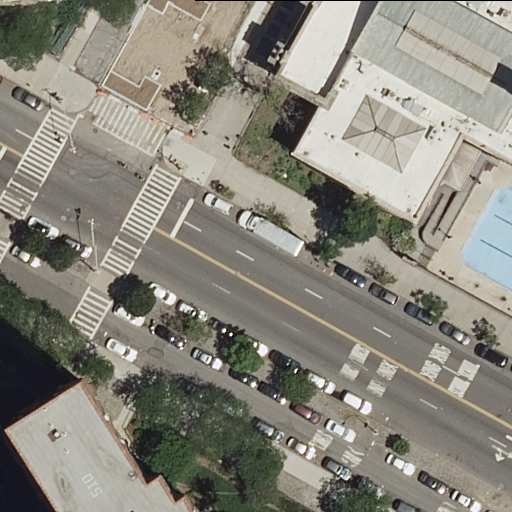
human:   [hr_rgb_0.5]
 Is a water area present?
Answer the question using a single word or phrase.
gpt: yes

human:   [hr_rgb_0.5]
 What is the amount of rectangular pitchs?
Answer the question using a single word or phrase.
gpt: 1

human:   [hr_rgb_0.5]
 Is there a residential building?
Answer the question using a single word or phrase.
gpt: yes

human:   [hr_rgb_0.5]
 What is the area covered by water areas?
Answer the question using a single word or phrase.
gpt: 128m2

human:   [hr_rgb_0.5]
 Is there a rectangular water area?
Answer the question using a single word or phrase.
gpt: yes

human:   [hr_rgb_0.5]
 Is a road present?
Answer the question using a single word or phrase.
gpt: yes

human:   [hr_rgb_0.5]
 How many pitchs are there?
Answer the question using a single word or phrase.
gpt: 1

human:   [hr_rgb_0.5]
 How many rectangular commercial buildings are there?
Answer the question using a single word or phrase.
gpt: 0

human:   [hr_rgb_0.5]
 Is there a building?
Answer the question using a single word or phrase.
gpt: yes

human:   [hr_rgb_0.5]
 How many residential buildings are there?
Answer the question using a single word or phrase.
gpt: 2

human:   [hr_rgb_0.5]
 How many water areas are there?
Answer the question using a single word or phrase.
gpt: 1

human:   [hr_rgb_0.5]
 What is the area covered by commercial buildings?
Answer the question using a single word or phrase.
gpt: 0m2

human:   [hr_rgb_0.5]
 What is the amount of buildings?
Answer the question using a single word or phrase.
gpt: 3

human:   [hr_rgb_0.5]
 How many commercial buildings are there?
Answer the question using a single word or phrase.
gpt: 0

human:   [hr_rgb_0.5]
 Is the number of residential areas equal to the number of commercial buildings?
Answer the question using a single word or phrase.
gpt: no

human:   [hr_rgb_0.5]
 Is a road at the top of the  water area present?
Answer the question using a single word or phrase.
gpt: yes

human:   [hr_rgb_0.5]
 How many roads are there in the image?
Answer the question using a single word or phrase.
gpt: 11

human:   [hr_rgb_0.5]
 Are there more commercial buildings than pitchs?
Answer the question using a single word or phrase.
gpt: no

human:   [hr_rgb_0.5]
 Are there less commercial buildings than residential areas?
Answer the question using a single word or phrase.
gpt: yes

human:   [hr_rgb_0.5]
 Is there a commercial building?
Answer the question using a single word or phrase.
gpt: no

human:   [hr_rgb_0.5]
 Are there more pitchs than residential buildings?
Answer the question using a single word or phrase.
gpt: no

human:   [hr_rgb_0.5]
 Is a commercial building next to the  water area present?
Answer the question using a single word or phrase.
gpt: no

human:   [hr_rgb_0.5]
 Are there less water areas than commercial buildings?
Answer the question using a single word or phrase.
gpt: no

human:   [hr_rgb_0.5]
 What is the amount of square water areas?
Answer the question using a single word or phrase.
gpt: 0

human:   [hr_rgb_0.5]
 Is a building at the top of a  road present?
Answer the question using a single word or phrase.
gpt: yes

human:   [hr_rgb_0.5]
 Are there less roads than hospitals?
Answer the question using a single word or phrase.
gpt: no

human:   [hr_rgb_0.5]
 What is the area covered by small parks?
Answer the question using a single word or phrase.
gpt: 0m2

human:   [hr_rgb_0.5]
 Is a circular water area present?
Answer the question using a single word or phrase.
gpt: no

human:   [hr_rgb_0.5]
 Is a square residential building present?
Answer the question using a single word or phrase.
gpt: no

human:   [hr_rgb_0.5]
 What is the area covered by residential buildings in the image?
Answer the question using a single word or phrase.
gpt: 1080m2

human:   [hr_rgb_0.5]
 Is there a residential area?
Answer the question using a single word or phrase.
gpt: yes

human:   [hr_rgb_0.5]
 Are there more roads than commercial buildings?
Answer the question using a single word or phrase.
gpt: yes

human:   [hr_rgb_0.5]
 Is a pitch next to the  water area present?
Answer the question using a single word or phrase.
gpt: yes

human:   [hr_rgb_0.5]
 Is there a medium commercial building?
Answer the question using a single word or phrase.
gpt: no

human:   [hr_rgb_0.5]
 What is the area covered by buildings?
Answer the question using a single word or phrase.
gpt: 1081m2

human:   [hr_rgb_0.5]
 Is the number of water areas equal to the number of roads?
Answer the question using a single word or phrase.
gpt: no

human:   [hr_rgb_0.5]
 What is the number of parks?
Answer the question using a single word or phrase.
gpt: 1

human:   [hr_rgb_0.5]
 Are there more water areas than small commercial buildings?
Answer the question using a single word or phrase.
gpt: yes

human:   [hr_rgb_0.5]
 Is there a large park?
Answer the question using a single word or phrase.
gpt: yes

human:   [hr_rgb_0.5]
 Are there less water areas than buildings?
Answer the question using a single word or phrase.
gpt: yes

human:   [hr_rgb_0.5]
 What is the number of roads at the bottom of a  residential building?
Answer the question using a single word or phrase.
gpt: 7

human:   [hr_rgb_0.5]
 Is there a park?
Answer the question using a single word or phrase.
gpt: yes

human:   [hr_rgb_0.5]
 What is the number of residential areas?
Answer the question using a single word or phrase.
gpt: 1

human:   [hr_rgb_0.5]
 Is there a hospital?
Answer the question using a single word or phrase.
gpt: yes

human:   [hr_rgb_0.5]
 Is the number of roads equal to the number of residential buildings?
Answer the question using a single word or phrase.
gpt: no

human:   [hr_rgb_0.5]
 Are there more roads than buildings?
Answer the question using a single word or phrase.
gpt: yes

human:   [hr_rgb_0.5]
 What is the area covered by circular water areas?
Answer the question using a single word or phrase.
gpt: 0m2

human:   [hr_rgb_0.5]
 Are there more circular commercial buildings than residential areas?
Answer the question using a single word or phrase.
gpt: no

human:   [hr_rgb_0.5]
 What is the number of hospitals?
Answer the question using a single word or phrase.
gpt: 1

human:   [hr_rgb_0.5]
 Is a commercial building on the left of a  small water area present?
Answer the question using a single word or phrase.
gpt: no

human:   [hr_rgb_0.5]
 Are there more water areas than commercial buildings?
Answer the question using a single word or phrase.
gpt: yes

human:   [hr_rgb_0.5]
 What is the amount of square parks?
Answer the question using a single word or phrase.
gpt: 0

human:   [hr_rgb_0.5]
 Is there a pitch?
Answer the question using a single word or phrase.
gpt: yes

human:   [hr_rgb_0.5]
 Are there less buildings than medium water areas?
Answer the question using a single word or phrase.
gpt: no

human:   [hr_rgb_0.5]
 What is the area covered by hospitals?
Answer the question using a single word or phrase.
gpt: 108m2

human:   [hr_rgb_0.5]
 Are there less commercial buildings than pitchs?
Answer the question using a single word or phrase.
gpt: yes

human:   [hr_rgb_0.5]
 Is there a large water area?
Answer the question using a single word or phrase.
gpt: no

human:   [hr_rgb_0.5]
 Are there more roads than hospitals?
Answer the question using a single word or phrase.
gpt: yes

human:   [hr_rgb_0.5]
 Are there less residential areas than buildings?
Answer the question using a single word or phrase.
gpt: yes

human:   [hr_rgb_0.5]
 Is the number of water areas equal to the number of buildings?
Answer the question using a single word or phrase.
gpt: no

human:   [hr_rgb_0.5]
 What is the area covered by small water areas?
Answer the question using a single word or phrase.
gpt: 0m2

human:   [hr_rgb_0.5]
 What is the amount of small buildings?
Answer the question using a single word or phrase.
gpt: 1

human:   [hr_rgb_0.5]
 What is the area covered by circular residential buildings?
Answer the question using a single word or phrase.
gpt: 0m2

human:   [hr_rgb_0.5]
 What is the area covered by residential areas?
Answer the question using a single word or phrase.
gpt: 9624m2